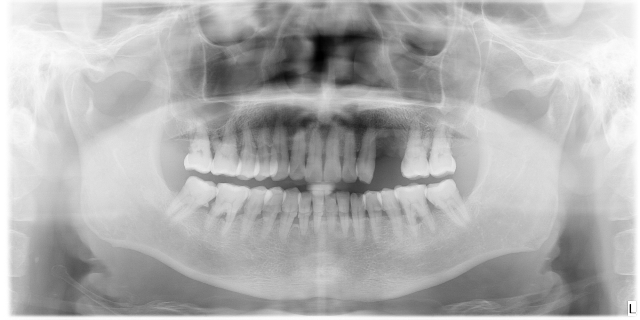
adult